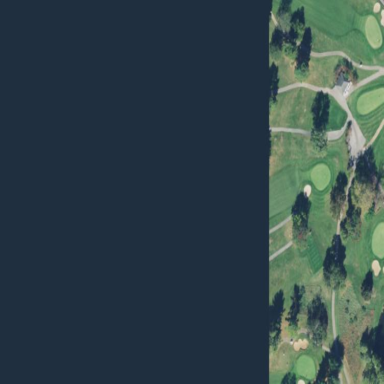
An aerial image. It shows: Grassy area designated as golf fairway.